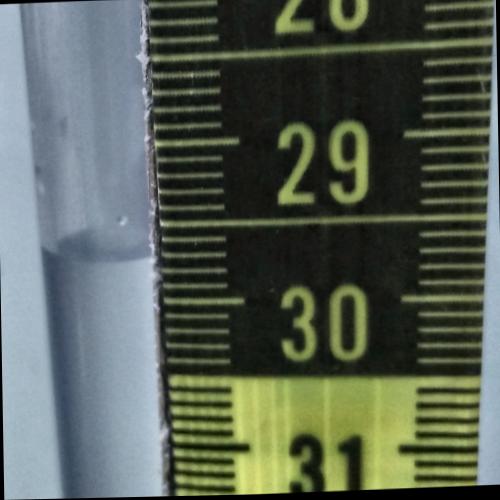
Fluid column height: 29.7 cm